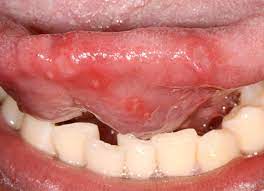
Condition: Mouth Ulcer